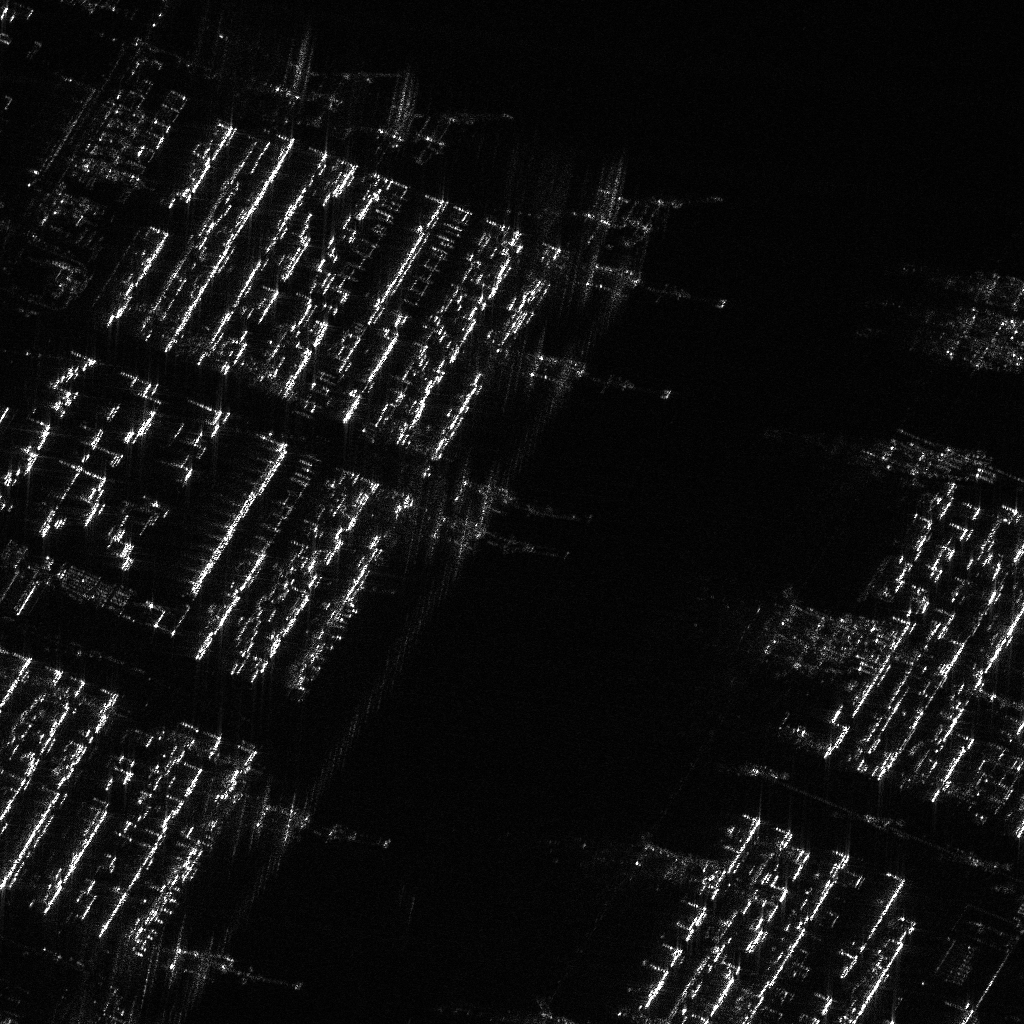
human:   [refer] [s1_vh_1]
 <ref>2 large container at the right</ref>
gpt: <box>[[89, 32, 100, 36, 19], [92, 29, 105, 32, 19]]</box>